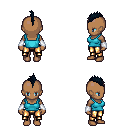
a pixel art fantasy rpg character, female body template, human, dark skin, teal pirate shirt, gold greaves, raven mohawk hairstyle, white cloth bracers, four views (front, back, left, right), 2x2 character sprite sheet, small pixel art, hard edges, no anti-aliasing